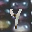
Label: 4